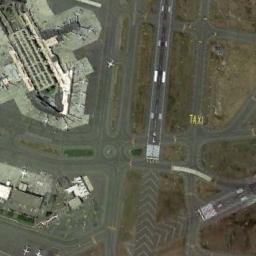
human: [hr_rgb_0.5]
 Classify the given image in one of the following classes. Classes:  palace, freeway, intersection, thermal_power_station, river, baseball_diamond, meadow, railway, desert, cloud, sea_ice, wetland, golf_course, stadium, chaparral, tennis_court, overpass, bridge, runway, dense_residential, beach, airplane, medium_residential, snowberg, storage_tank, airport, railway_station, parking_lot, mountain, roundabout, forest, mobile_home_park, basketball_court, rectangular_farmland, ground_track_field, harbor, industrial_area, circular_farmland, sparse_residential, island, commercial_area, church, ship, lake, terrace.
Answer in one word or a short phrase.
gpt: airport